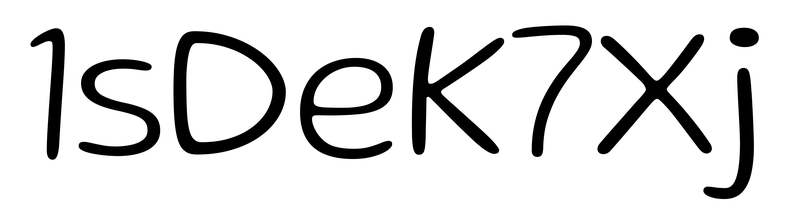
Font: Gluten_ExtraLight